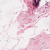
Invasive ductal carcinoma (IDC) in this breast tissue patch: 0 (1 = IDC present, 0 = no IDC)